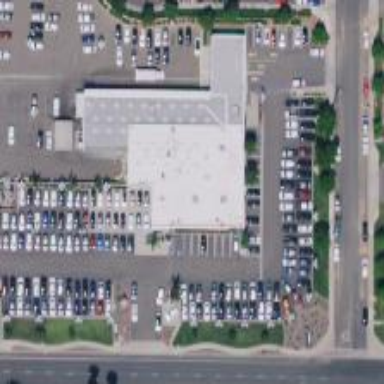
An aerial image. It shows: Building that houses car shop.